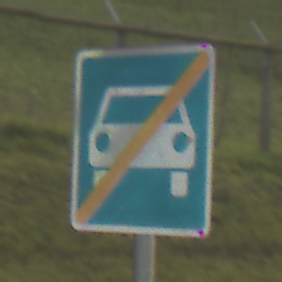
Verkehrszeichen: EndeKraftfahrstrasse
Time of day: SunriseSunset
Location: Outdoor (Nature)
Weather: PartlyCloudy
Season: NotSpecified
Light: Natural